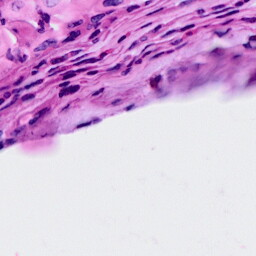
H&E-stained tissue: Cervix